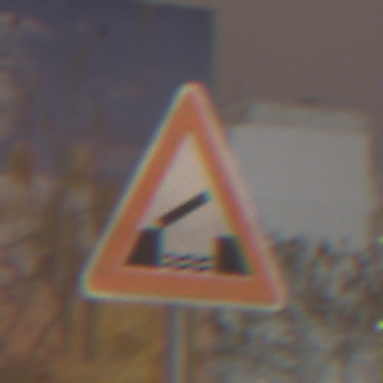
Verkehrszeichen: BeweglicheBruecke
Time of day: Night
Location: Outdoor (Urban)
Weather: Overcast
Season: Winter
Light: Artificial